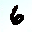
Label: 6